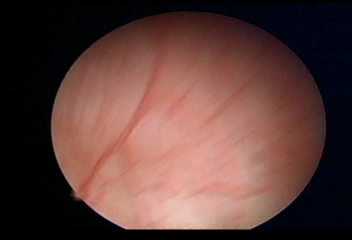
Modality: WLC
Class: Normal mucosa
Bladder cancer association: No